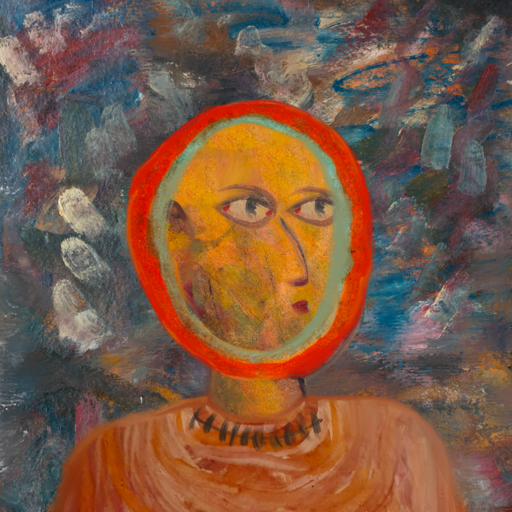
Background: Boggyland, Head And Neck Side: Gypsy_Mother, Face Side: GypsyMother, Bust: Pious_Lady, Hair Side: Sisters, Head Accessory: Blank, Second Necklace: Blank, Necklace: In_The_Sun, Baby: Blank